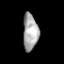
Tissue: prostate
Cell type: T cells
Senescence score: 0.7123
Nuclear area (px): 535
Mean DAPI intensity: 172.25